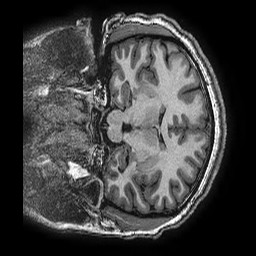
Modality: T1w
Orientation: coronal
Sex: female
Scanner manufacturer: ge
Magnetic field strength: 3 T
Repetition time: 0.0077 s
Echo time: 0.003436 s